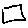
Label: square